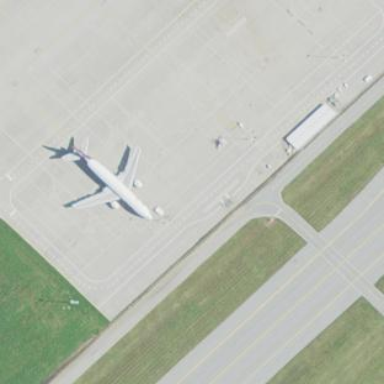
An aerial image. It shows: Apron at the airport.